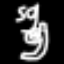
Label: square